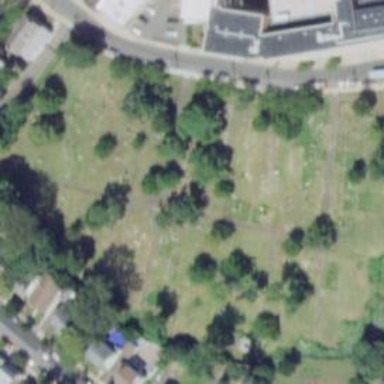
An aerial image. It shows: Cemetery or graveyard.